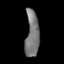
Tissue: lung
Cell type: Endothelial cells
Senescence score: 0.6366
Nuclear area (px): 619
Mean DAPI intensity: 118.464